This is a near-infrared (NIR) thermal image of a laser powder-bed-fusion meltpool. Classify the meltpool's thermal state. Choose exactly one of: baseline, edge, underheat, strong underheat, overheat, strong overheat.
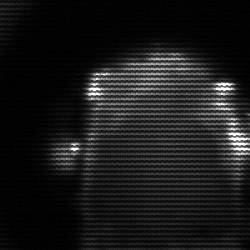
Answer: baseline